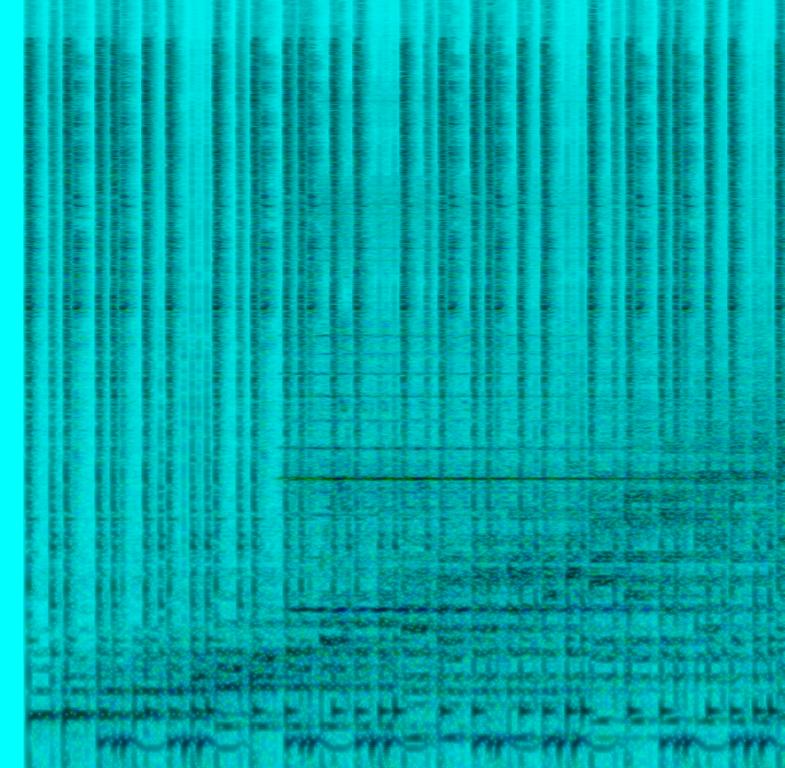
This is an electronic afrobeat music piece. The electronic percussive elements are providing the rhythmic background. The keyboard is playing a repeated theme in a rising pattern. There is a brief shouting male vocal sample in the distance. The atmosphere is energetic. This piece could be playing at a nightclub or a dance club.